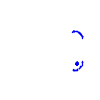
Particle: proton